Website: macys
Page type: customer-info-address
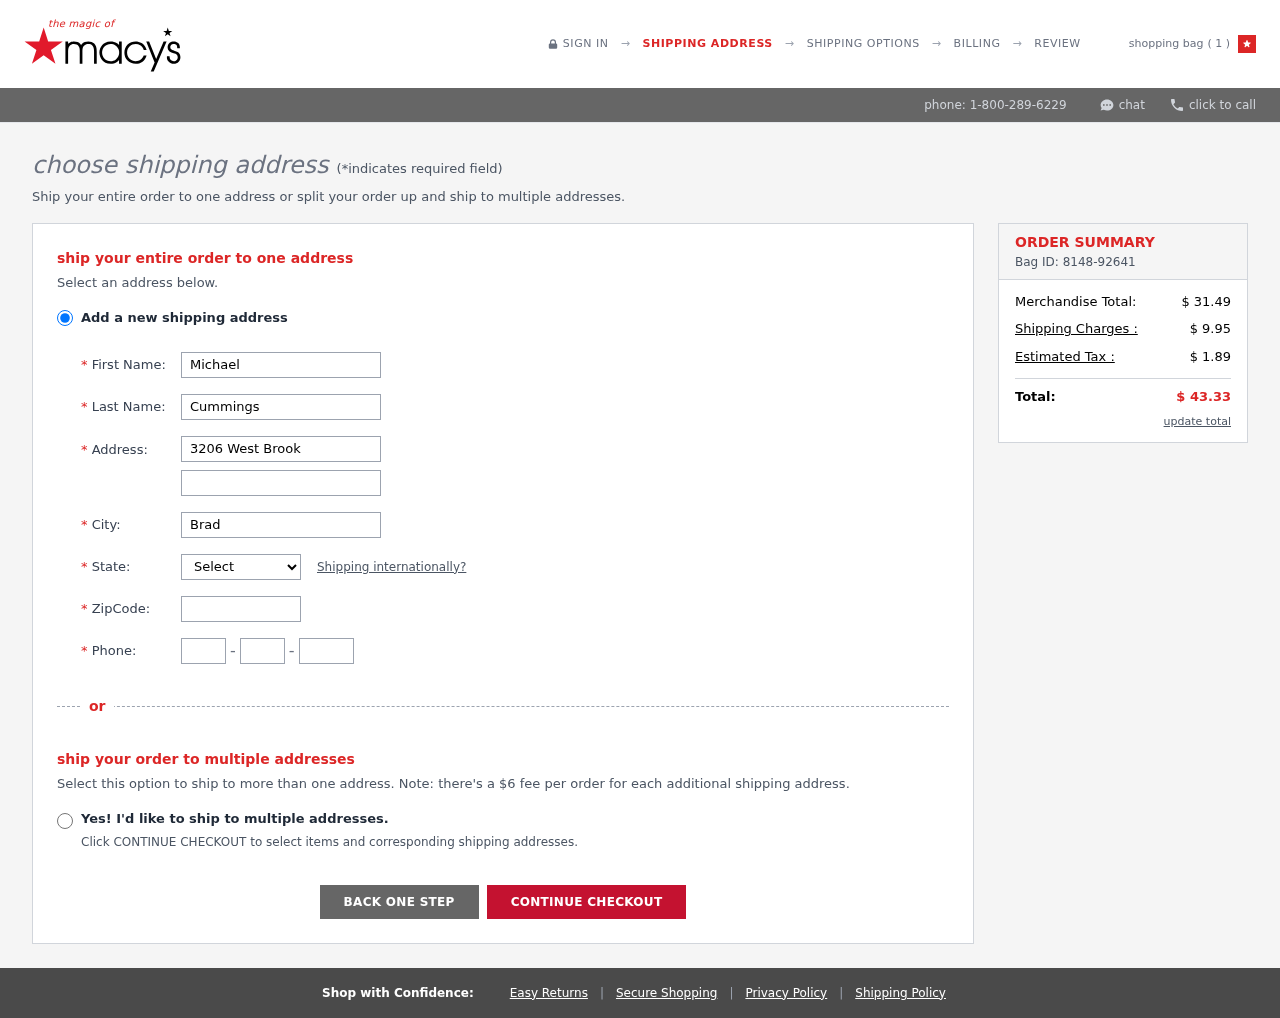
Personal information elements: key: PII_CITY
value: Bradfordtown
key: PII_FIRSTNAME
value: Michael
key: PII_LASTNAME
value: Cummings
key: PII_PHONE_AREA
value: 596
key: PII_PHONE_PREFIX
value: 911
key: PII_PHONE_SUFFIX
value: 9583
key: PII_POSTCODE
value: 68627
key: PII_STATE_ABBR
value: NC
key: PII_STREET
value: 3206 West Brook
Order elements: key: ORDER_NUM_ITEMS
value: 1
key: ORDER_ID
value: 8148-92641
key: ORDER_SUBTOTAL
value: $ 31.49
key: ORDER_SHIPPING_COST
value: $ 9.95
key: ORDER_TAX
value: $ 1.89
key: ORDER_TOTAL
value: $ 43.33